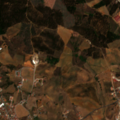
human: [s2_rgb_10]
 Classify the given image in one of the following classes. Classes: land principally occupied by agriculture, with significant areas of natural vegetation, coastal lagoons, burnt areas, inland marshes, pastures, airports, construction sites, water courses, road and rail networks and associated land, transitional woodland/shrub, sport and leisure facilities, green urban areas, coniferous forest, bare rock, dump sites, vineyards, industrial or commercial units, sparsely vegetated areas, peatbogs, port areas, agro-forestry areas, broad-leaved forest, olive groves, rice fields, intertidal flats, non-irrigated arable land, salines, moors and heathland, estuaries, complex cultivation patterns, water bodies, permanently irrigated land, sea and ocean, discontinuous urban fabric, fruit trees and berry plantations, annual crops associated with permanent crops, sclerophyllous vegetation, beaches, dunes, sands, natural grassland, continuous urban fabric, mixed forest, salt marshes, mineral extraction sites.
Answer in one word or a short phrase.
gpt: discontinuous urban fabric, complex cultivation patterns, broad-leaved forest, transitional woodland/shrub